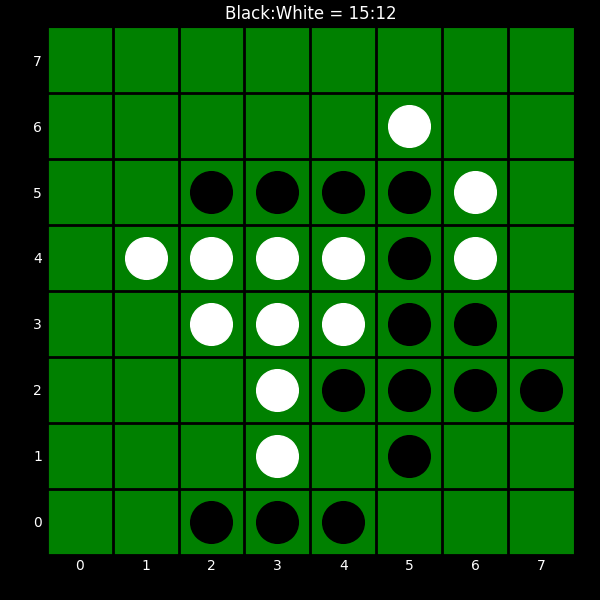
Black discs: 15
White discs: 12